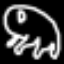
Label: frog